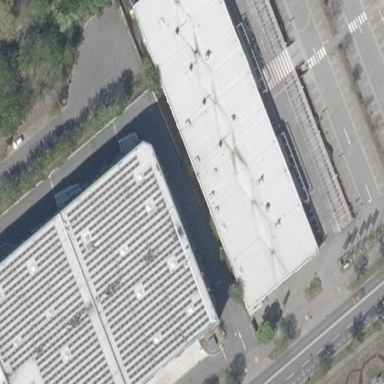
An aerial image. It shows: Building housing furniture shop.